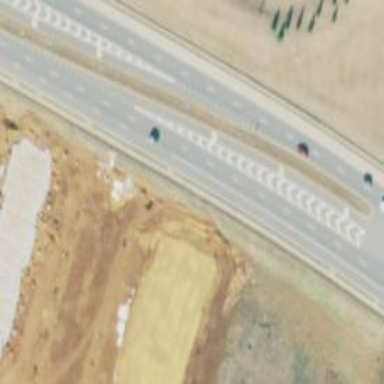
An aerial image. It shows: Asphalt trunk link road.